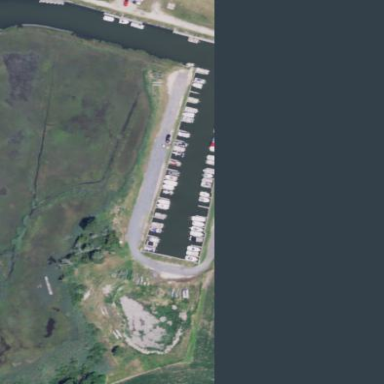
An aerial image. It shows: Marina on leisure land.